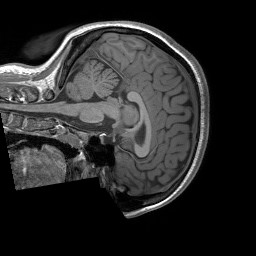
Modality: T1w
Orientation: sagittal